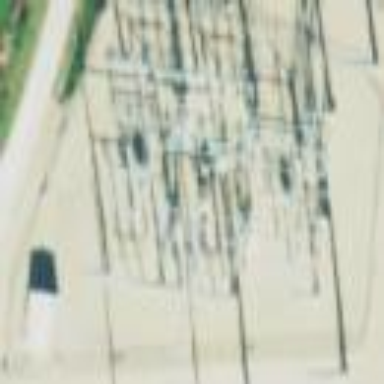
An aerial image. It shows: Fenced power substation at the transmission level.